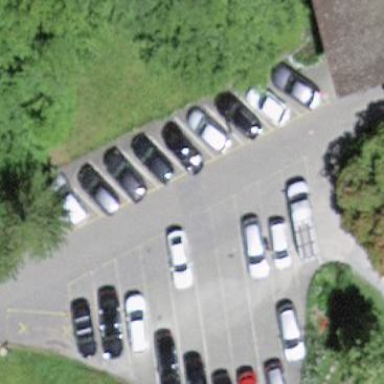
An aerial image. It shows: Parking area with surface.